Question: I am trying to achieve something similar to Google Play Music's "Listen Now" layout. Every example I have found on the web is a single, simple 'RecyclerView'. I am trying to achieve something much more complex. Something like

Can the whole layout (minus the toolbar) be a single 'RecyclerView', that contains two more RecyclerViews? Something like
Ultimately, what I want to achieve is a layout like the below, and stay performant.
'''
<RecyclerView> //vertical
<RecyclerView/> //vertical
<RecyclerView/> //horizontal
<LinearLayout/> //horizontal
</RecyclerView>
'''
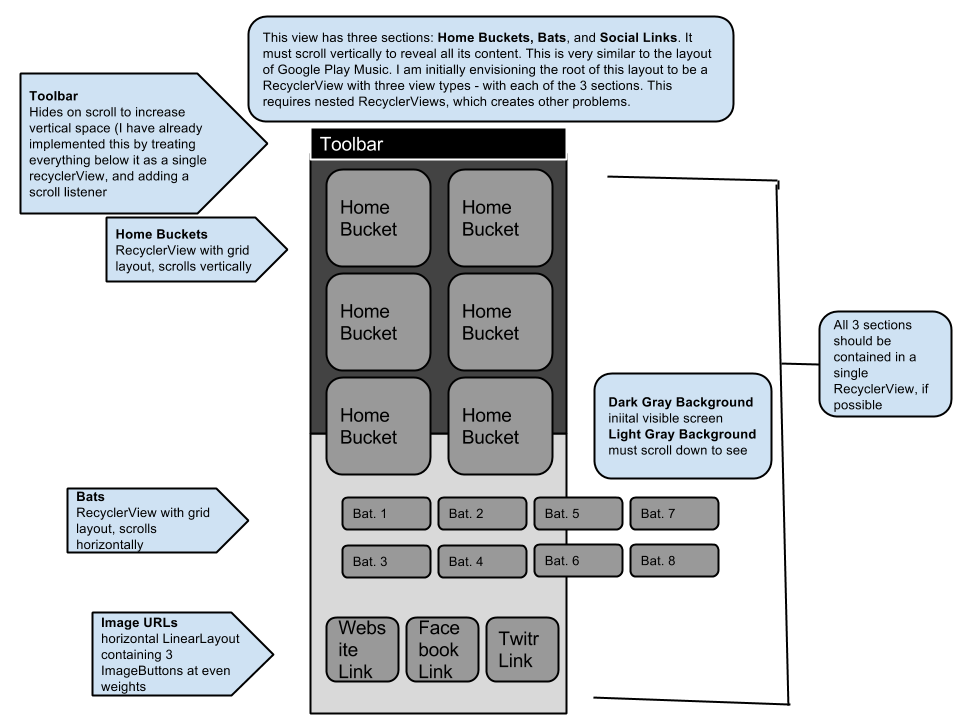
Answer: You can't take recyclerview inside recyclerview tag.
Rather in your first adapter's bindViewHolder call again recyclerview adapter like:-
'''
InnerRecyclerviewAdapter adapter=new InnerRecyclerviewAdapter(context,urlistArray);
holder.recyclerView.setAdapter(adapter);
holder.recyclerView.setHasFixedSize(true);
LinearLayoutManager layoutManager = new LinearLayoutManager(context, LinearLayoutManager.HORIZONTAL, false);
recyclerView.setLayoutManager(layoutManager);
'''
'wrap_content' will also work with recyclerview
for more info check out this link <URL>